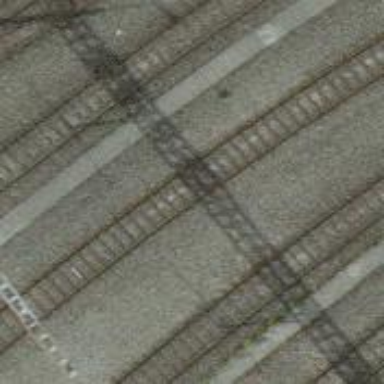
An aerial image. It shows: Railway service station.